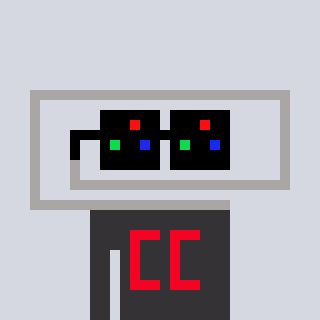
a pixel art character with square black sunglasses, a paperclip-shaped head and a grayscale-colored body on a cool background